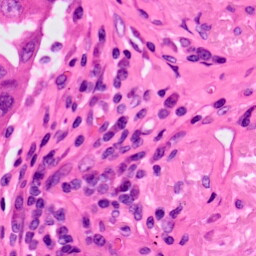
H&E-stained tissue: Lung